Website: macys
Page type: billing-address
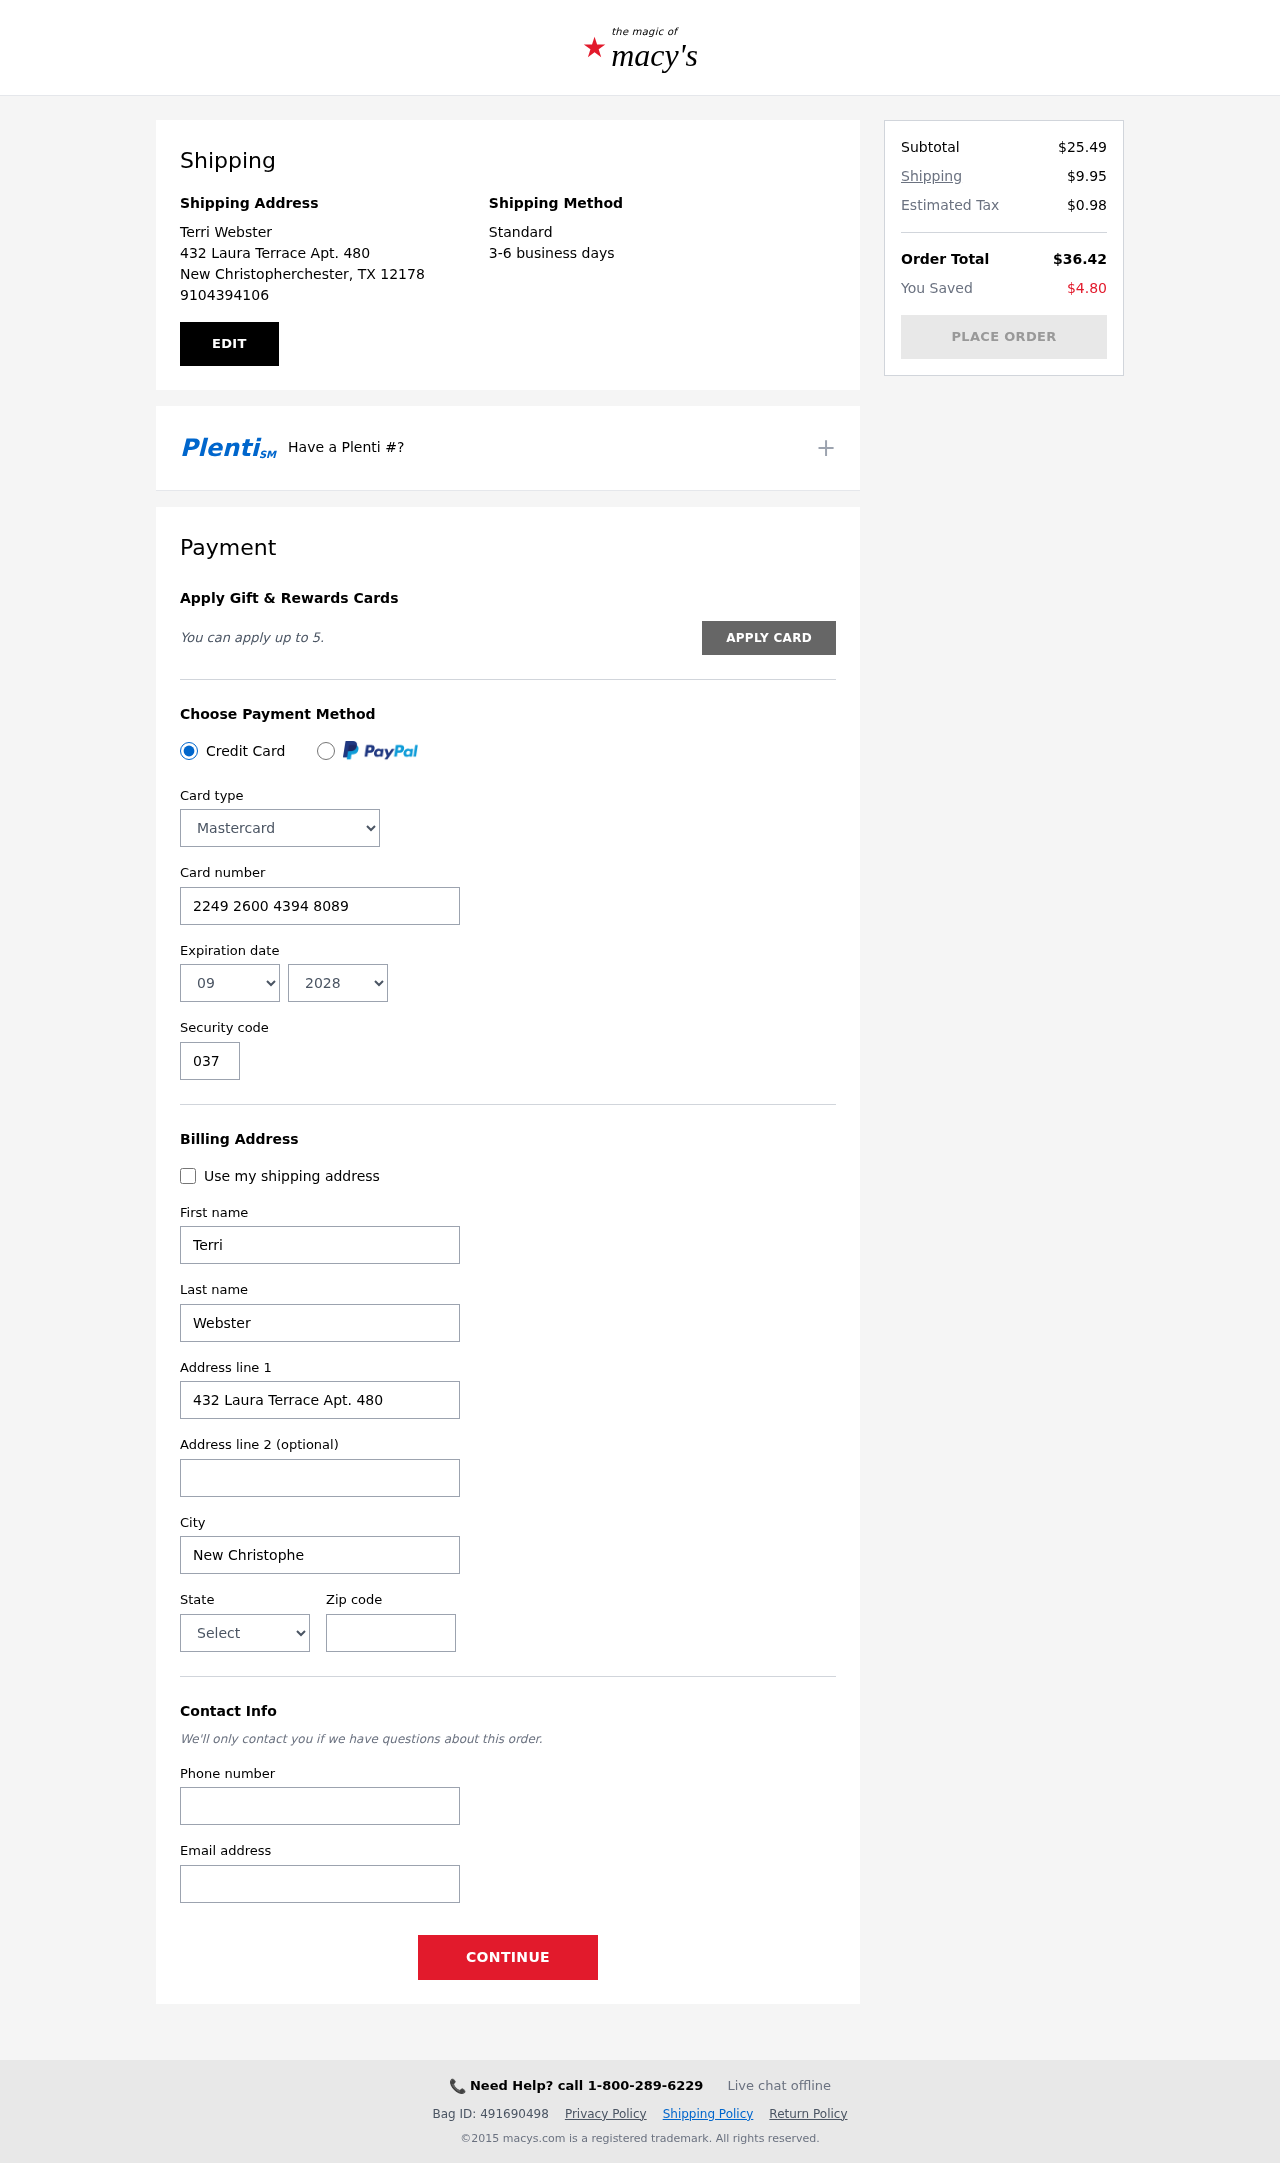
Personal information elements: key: PII_CARD_CVV
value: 037
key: PII_CARD_EXPIRY_MONTH
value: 09
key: PII_CARD_EXPIRY_YEAR
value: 28
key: PII_CARD_NUMBER
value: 2249 2600 4394 8089
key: PII_CARD_TYPE
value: Mastercard
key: PII_CITY
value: New Christopherchester
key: PII_CITY_STATE_ZIP
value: New Christopherchester, TX 12178
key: PII_EMAIL
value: terri_webster@hotmail.com
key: PII_FIRSTNAME
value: Terri
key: PII_FULLNAME
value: Terri Webster
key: PII_LASTNAME
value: Webster
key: PII_PHONE
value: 9104394106
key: PII_POSTCODE
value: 12178
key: PII_STATE
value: Texas
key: PII_STREET
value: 432 Laura Terrace Apt. 480
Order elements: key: ORDER_SUBTOTAL
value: $25.49
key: ORDER_SHIPPING_COST
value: $9.95
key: ORDER_TAX
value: $0.98
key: ORDER_TOTAL
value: $36.42
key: ORDER_SAVINGS
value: $4.80